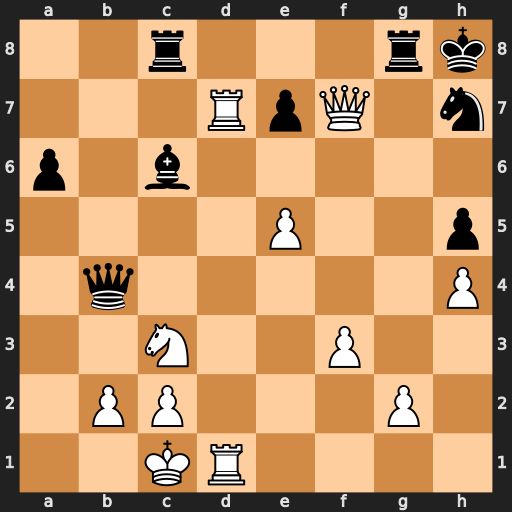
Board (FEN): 2r3rk/3RpQ1n/p1b5/4P2p/1q5P/2N2P2/1PP3P1/2KR4
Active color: w
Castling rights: -
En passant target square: -
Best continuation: Rxe7 Qxe7 Qxe7